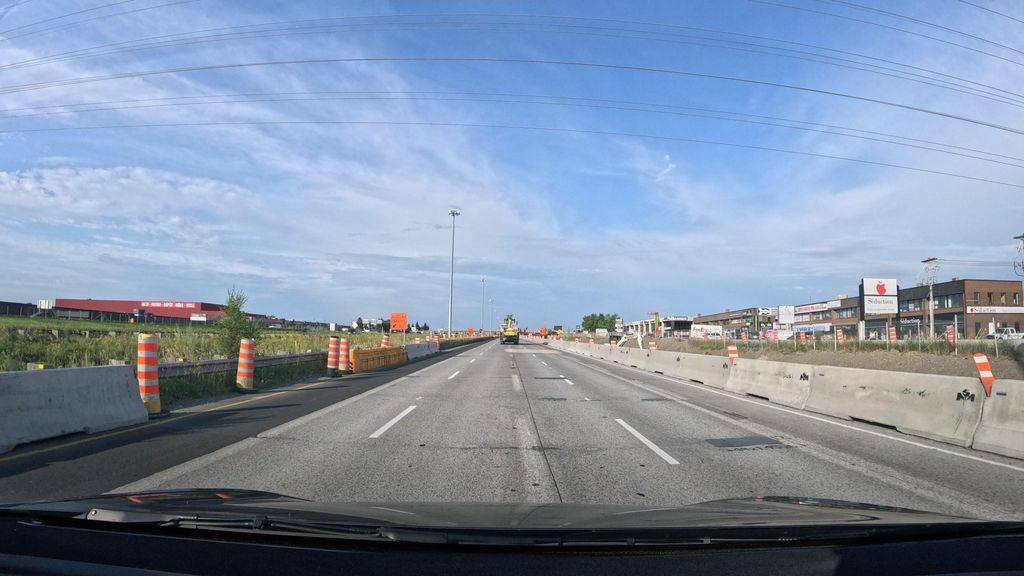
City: montreal